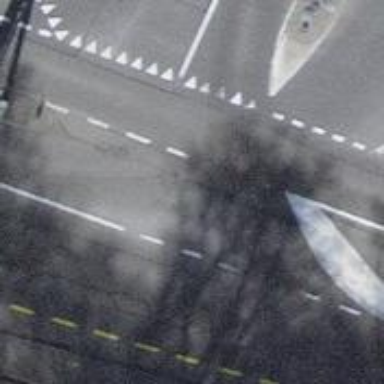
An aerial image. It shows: Secondary road with lanes for both pedestrians and cyclists.